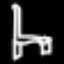
Label: chair